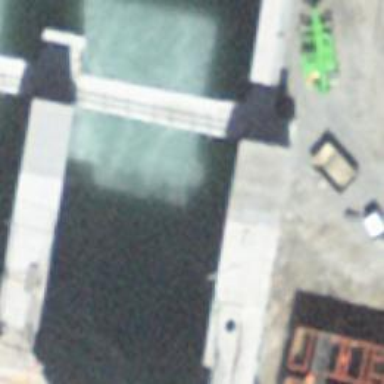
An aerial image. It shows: Hydro power generator.